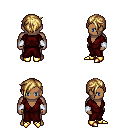
a pixel art fantasy rpg character, male body template, human, dark skin, red robe, white pants, blonde pixie cut hairstyle, white cloth bracers, gold boots, four views (front, back, left, right), 2x2 character sprite sheet, small pixel art, hard edges, no anti-aliasing